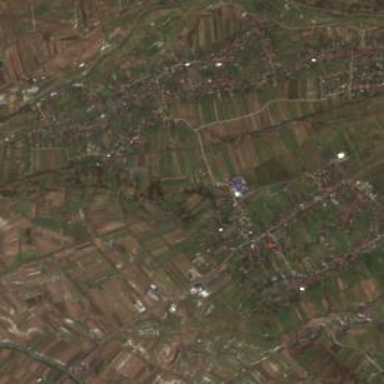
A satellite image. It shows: Residential area in village.